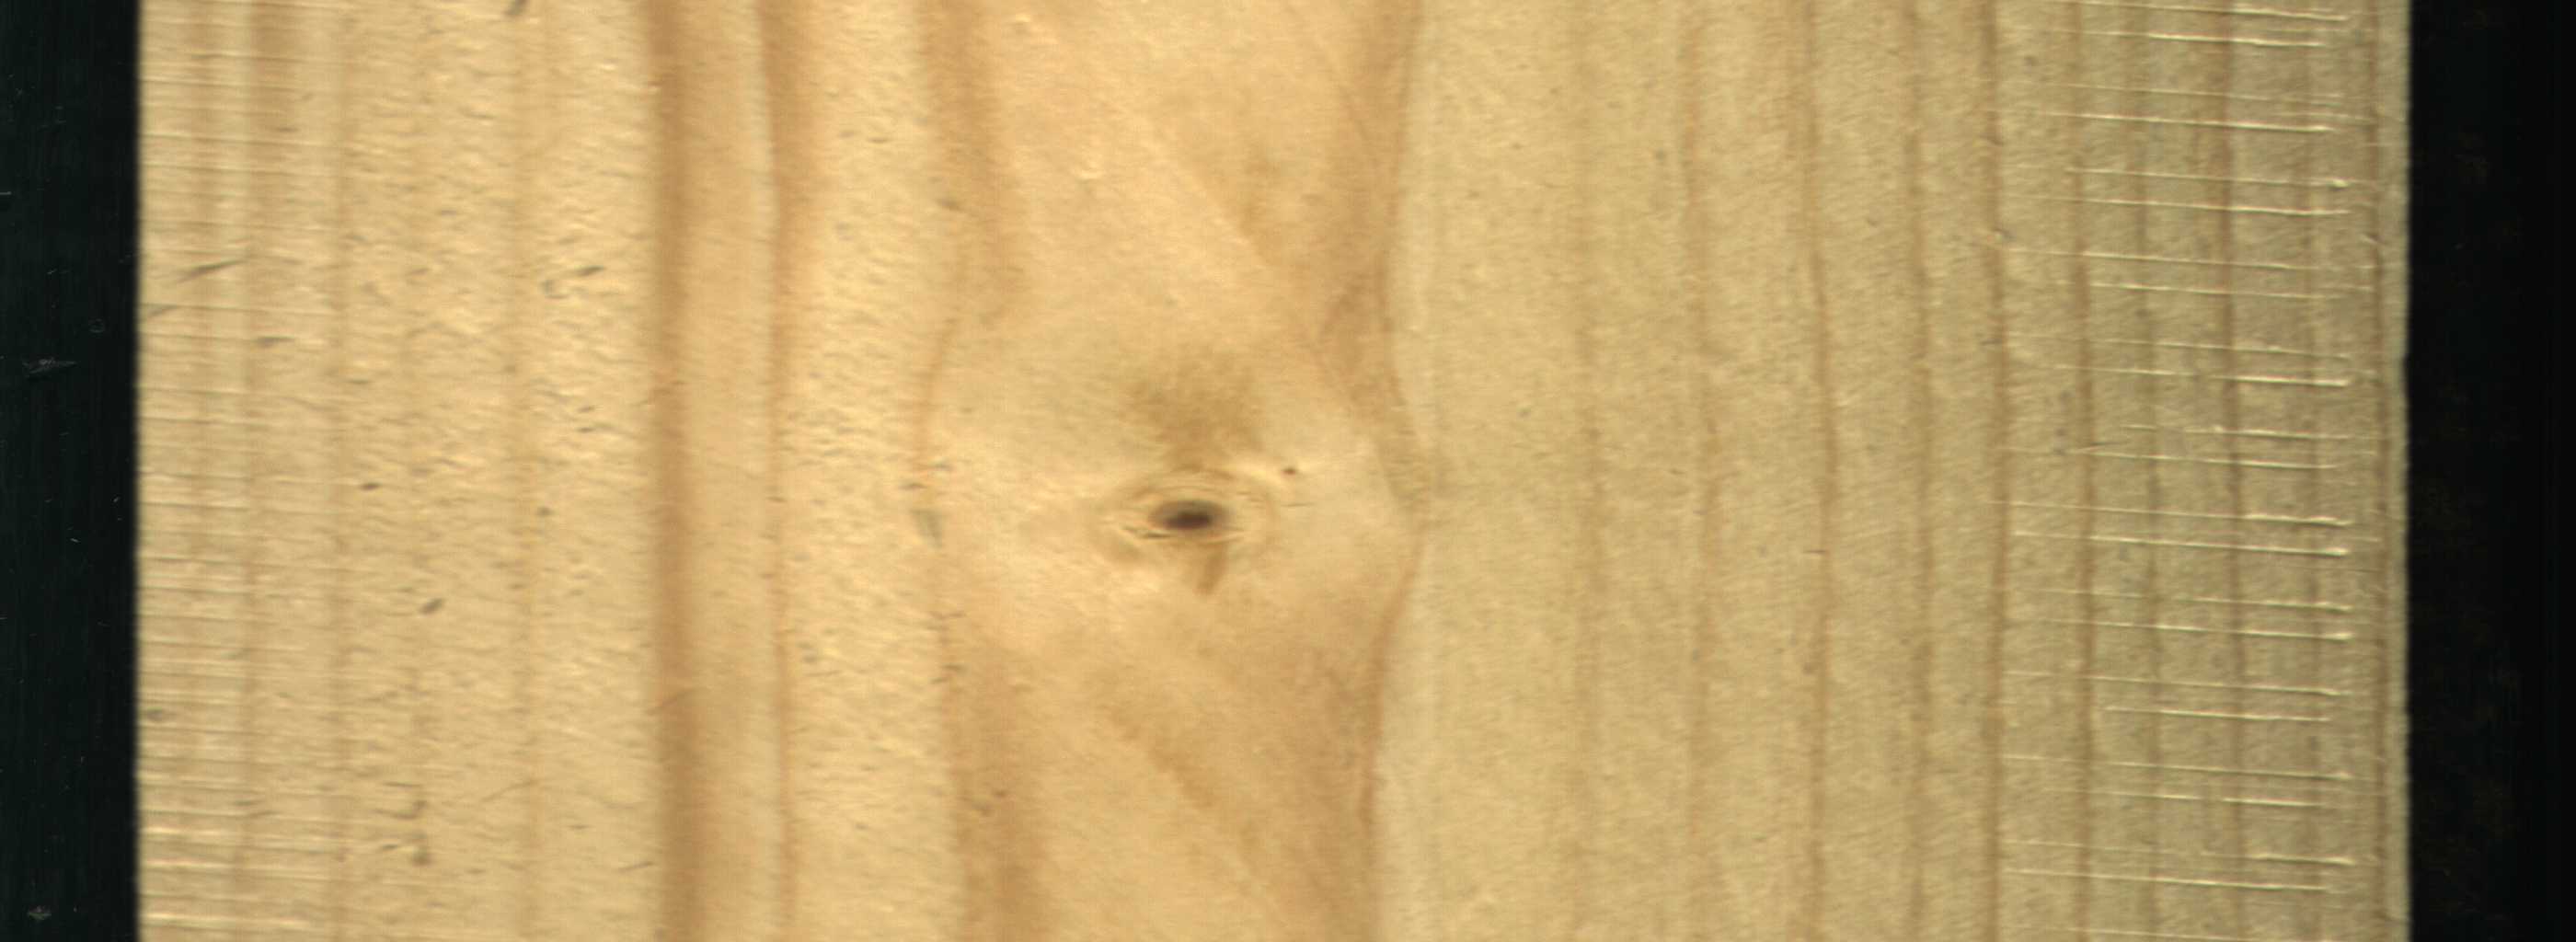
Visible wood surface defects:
Live_Knot